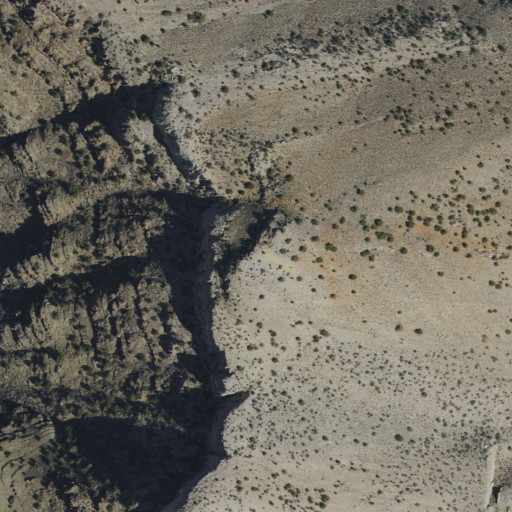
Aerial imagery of mountain in Utah named Headlight Mountain containing only shrub